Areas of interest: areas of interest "Qingdao Logistics Distribution Center"
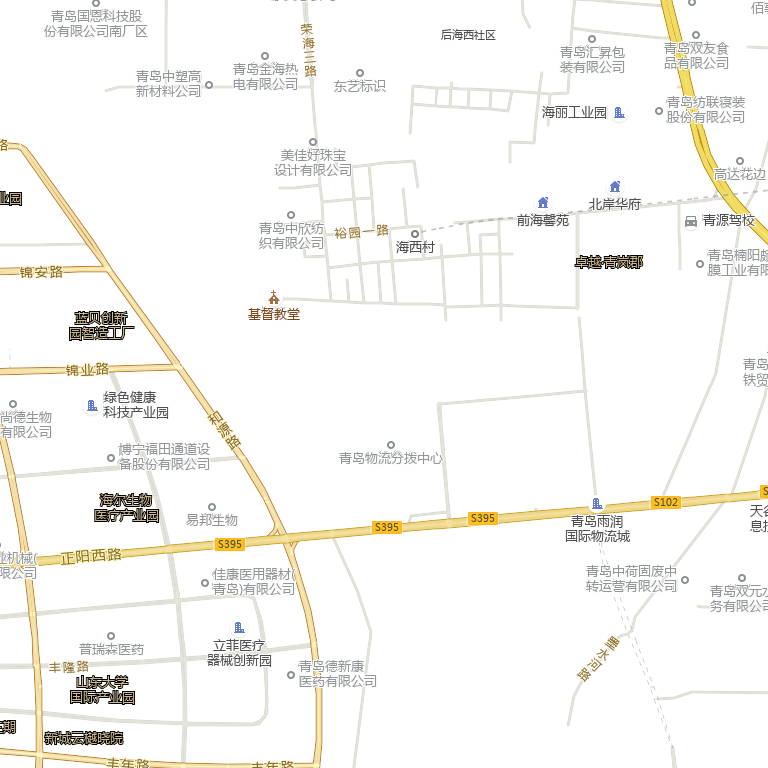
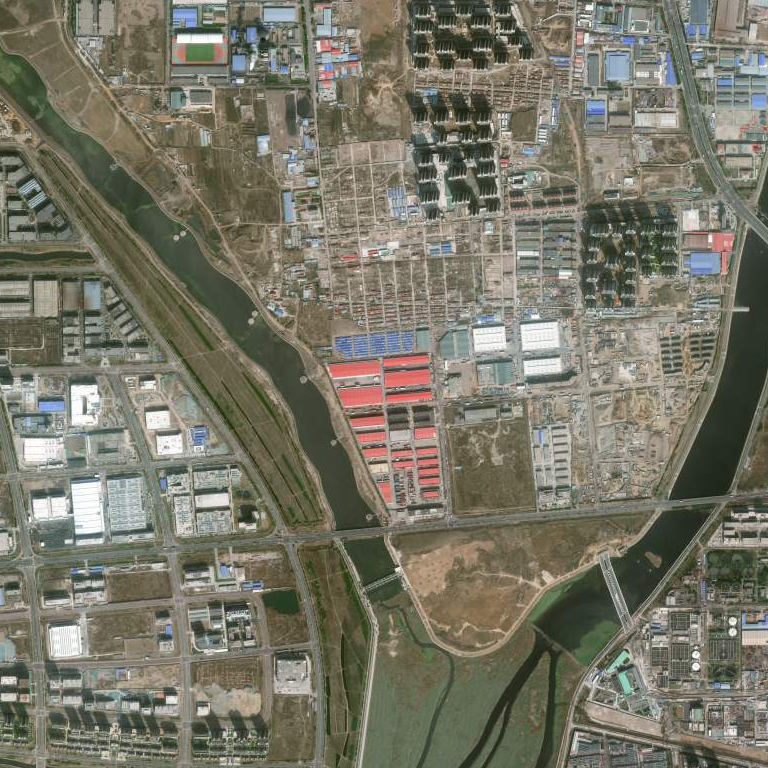